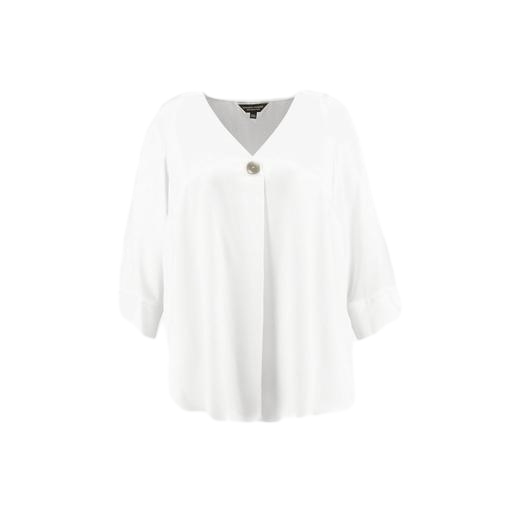
white women's button-embellished blouse, white three-quarter-sleeve top only macy, loose shirt, white background